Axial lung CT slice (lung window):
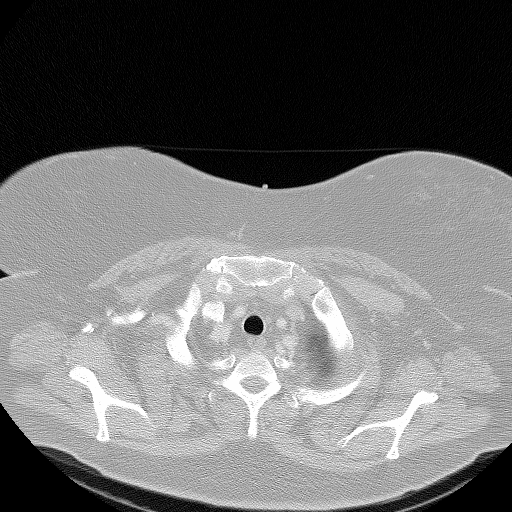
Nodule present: no